Breast ultrasound image
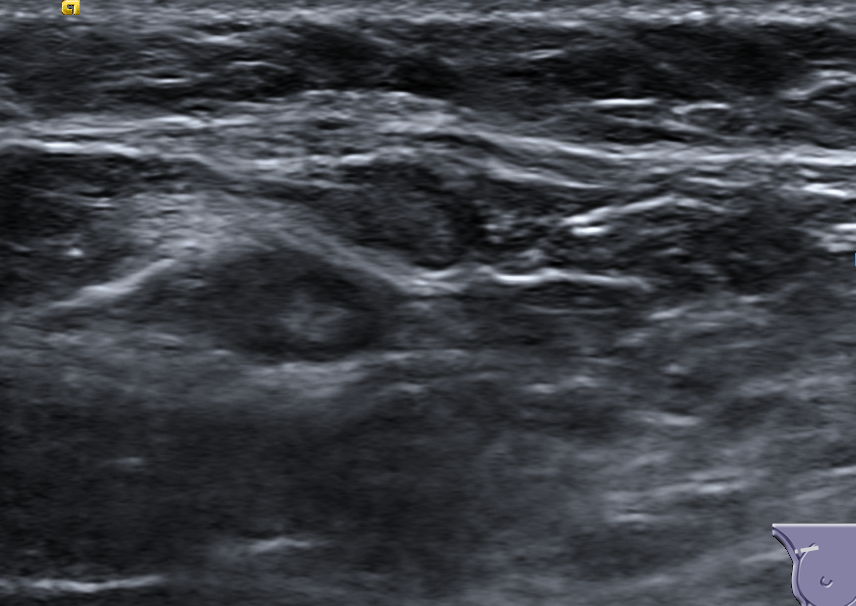
Diagnosis: benign